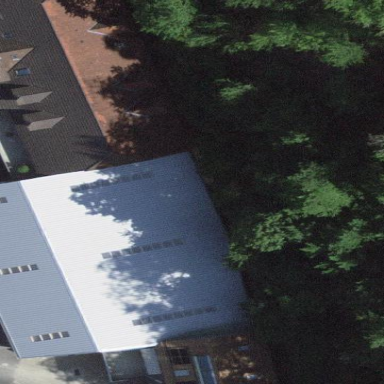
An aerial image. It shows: Warehouse building.